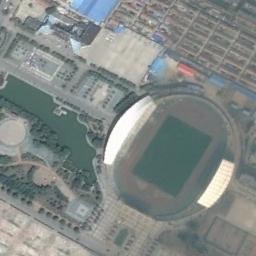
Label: stadium